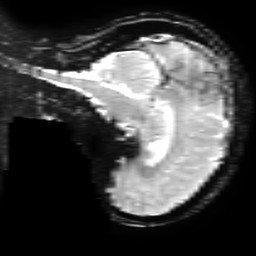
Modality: T2starw
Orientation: sagittal
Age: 55
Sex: female
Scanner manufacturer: ge
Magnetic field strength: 3 T
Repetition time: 0.65 s
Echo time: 0.02 s